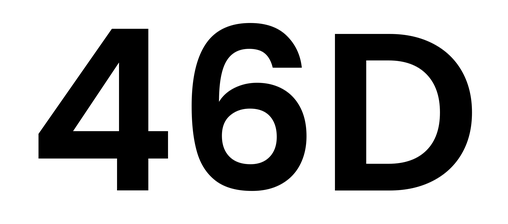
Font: Poppins-SemiBold